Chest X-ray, AP view. Patient: 45 years old, sex F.
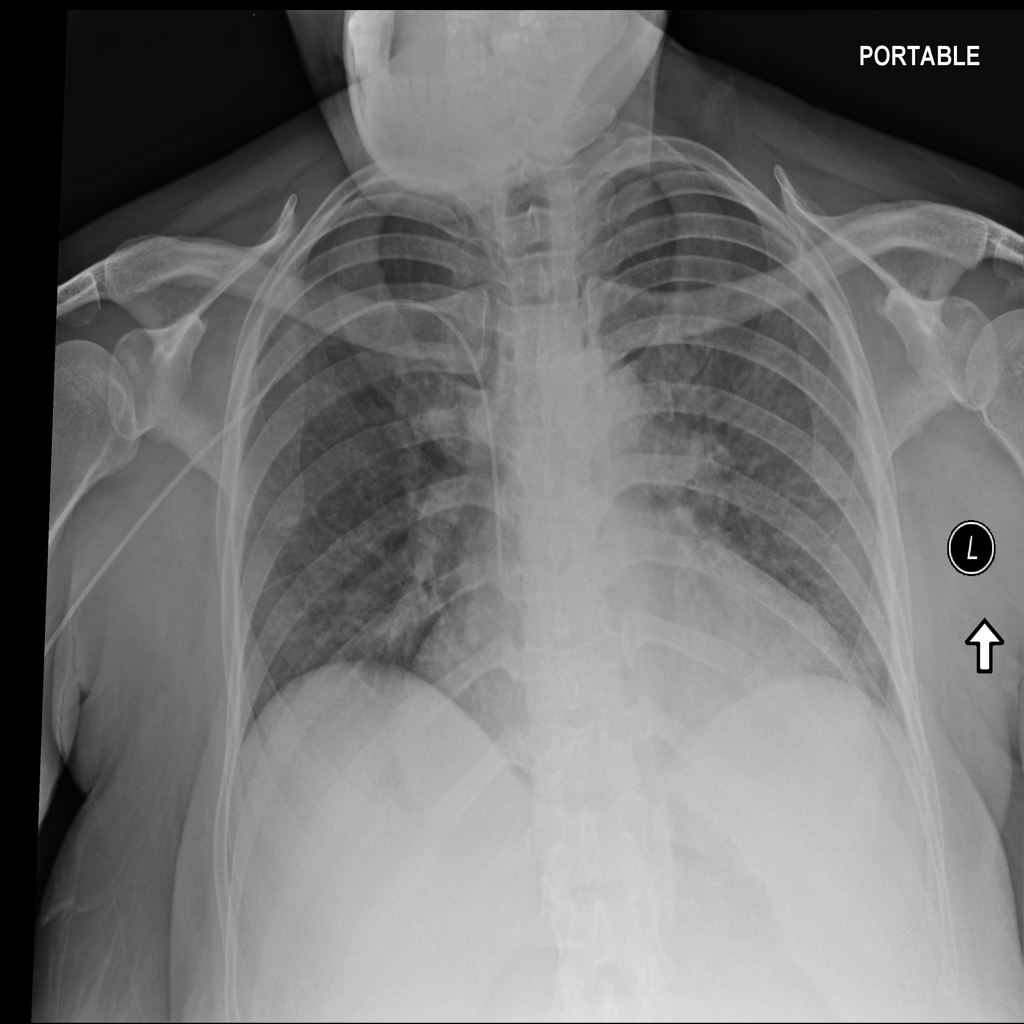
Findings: Effusion